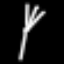
Label: fork